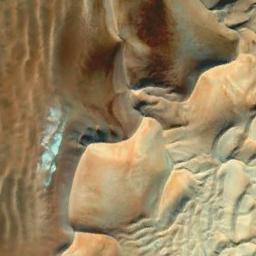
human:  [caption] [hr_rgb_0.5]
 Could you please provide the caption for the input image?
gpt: There are deep ravines in this desert .

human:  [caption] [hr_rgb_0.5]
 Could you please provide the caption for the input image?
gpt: The desert has some sand ripples and trellis dunes .

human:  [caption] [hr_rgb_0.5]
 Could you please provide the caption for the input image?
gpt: The desert is with half of white sand and half of yellow sand .

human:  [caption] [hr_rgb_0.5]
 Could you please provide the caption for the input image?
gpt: This is a desert mixed with brown and yellow with massive texture .

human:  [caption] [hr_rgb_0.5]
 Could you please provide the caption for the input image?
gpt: A sandy desert with many dunes .